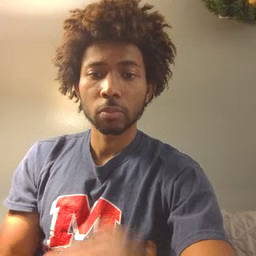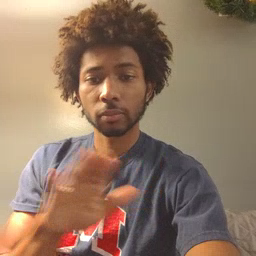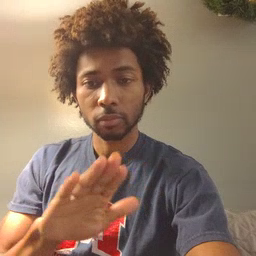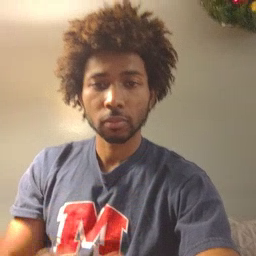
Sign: clean